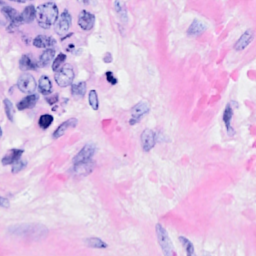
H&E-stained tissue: Breast